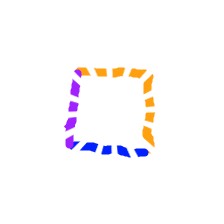
Shape: square